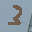
Label: 3